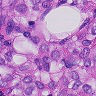
Metastatic tissue present: yes